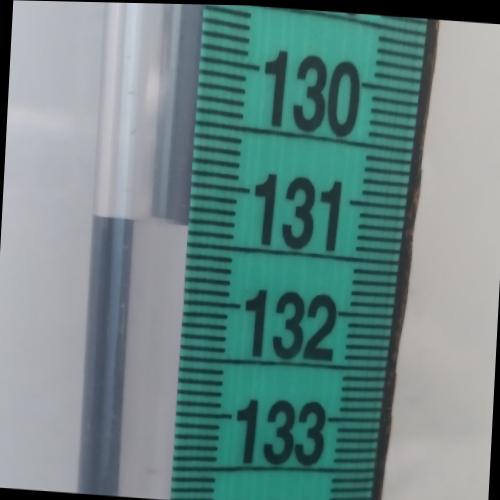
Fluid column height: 131.3 cm